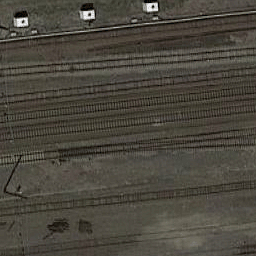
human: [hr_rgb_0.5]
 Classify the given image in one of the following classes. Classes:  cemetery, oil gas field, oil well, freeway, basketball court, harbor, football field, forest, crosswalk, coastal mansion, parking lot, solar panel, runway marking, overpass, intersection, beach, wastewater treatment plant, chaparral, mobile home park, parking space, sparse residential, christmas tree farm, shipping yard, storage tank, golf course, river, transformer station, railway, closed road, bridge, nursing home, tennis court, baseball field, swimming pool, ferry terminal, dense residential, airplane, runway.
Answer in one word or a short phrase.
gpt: railway